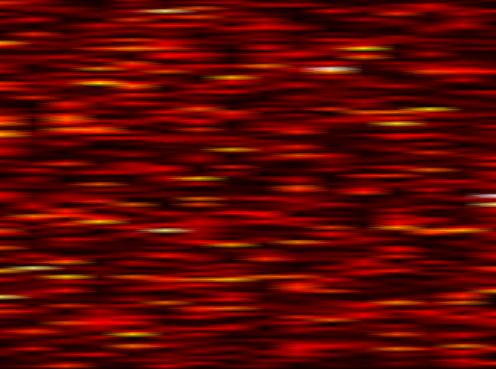
Label: UFMC